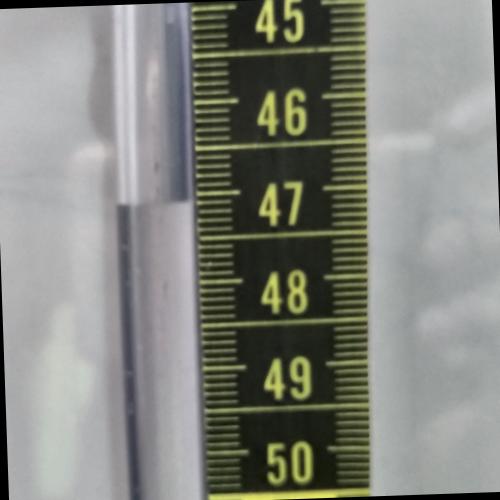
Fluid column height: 47.1 cm